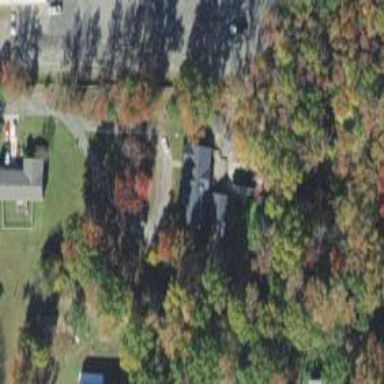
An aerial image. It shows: Driveway.